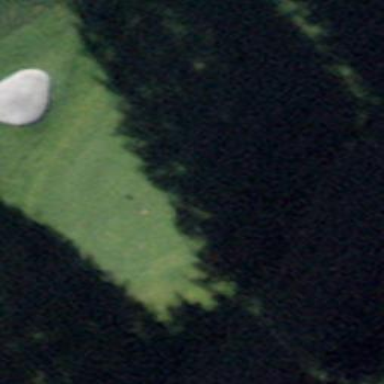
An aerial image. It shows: Green golf area with grass land use.